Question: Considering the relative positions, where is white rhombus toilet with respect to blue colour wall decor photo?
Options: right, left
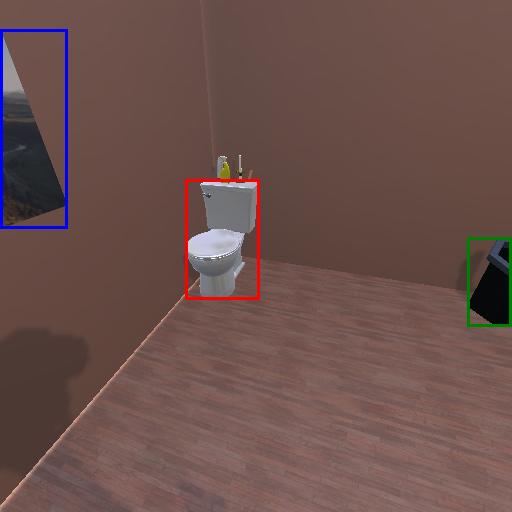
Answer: right